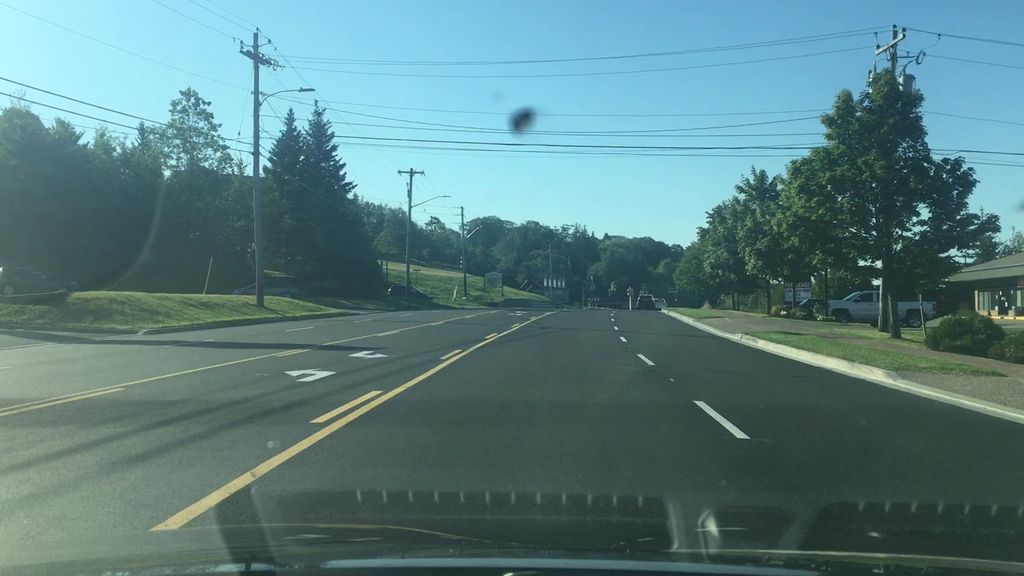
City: halifax